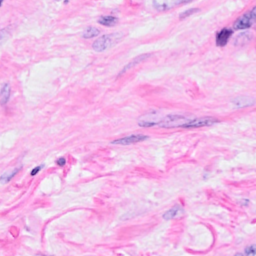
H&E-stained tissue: Breast